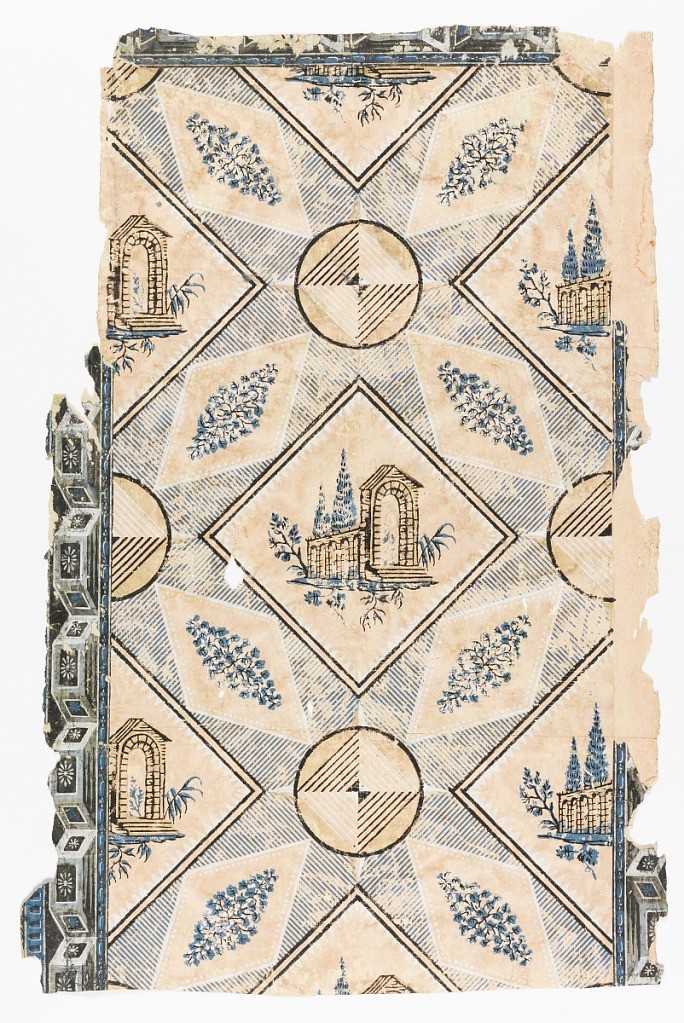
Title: Sidewall
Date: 1800–1820
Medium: Block-printed on joined sheets
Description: b) Small diaper pattern containing a leaf motif. Printed in tan and white on deep olive green ground.